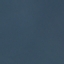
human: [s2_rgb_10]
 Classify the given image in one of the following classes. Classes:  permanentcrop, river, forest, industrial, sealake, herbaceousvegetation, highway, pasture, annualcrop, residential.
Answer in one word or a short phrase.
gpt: SeaLake